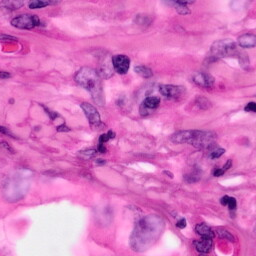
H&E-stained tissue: Pancreatic